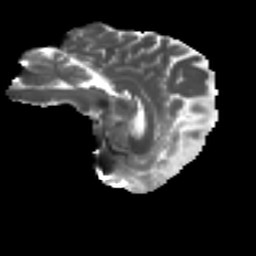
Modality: T2w
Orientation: sagittal
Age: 49
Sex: female
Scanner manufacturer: ge
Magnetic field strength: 3 T
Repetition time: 7.8 s
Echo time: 0.0606 s